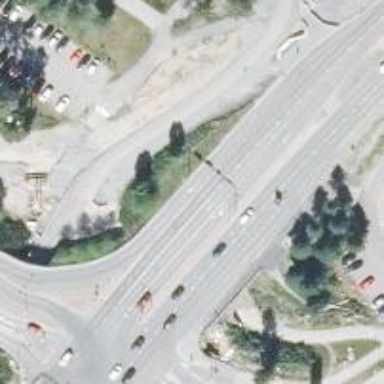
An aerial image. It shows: Primary highway.